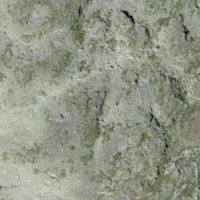
EUNIS habitat code: 31
Species observed at this site:
Sempervivum montanum